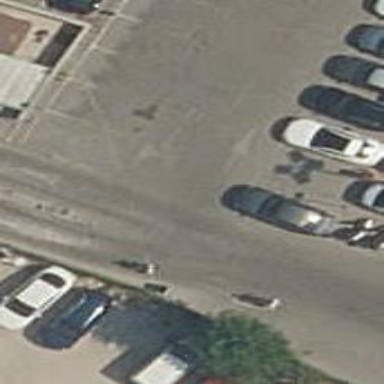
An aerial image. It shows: Asphalt parking aisle designated as service road.